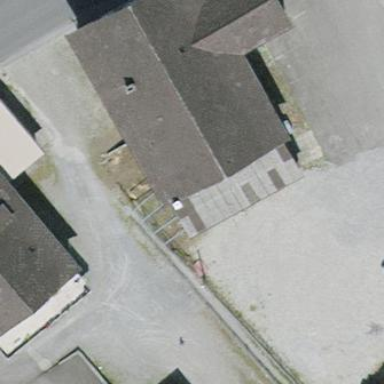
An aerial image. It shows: View of roof of building.